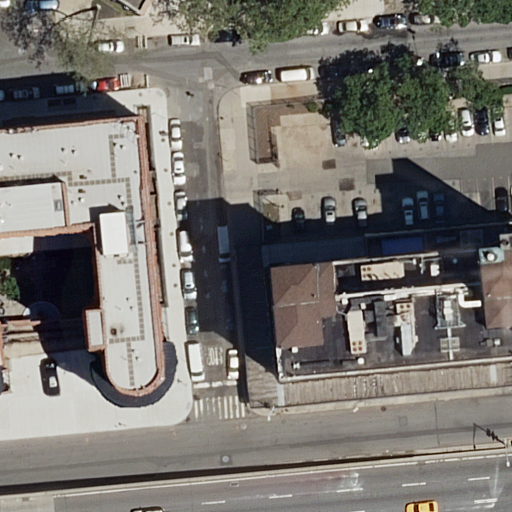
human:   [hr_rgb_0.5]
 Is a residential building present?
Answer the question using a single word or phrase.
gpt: yes

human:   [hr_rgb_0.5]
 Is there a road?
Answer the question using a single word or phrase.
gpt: yes

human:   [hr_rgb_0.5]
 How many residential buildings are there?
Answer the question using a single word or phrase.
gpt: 3

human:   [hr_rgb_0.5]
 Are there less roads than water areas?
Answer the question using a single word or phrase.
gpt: no

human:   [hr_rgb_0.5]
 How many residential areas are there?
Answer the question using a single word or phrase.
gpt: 1

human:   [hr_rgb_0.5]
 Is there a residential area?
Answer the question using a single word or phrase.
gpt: yes

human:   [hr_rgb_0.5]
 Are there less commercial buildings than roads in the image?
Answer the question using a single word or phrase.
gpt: yes

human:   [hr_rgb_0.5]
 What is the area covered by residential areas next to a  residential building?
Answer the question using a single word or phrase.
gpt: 10607m2

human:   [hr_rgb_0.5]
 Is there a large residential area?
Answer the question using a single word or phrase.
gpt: yes

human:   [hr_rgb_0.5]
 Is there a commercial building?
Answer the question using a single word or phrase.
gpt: no

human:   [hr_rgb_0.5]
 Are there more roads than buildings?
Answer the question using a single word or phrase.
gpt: yes

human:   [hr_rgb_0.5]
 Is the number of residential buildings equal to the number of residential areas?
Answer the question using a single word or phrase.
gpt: no

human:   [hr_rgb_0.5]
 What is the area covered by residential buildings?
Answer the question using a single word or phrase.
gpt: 2568m2

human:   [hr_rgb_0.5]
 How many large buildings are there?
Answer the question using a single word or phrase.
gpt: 2

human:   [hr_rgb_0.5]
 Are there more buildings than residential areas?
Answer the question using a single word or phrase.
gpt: yes

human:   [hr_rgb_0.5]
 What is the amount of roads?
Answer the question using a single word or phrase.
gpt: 6

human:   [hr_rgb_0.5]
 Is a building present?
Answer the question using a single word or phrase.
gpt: yes

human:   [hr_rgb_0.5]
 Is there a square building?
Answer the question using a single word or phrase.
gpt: no

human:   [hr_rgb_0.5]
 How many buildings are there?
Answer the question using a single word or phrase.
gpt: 3

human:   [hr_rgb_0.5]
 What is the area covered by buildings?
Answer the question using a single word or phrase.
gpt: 2568m2

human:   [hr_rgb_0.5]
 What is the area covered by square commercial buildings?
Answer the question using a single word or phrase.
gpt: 0m2

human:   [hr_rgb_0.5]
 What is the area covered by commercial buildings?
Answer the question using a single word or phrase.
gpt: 0m2

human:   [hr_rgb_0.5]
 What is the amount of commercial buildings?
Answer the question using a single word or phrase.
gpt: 0

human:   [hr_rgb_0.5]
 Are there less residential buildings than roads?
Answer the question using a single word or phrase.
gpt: yes

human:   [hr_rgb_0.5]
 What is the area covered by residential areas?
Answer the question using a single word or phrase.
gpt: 10607m2

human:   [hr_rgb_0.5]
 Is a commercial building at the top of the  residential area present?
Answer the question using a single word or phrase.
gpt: no

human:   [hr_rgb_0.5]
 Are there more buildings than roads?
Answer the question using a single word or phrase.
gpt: no

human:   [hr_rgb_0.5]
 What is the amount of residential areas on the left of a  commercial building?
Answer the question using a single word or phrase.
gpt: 0

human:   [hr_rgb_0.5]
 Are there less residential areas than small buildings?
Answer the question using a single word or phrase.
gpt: no

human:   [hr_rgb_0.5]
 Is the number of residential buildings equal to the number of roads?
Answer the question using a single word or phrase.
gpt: no

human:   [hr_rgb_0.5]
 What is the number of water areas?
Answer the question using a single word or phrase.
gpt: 0

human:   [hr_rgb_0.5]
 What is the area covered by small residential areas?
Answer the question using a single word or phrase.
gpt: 0m2

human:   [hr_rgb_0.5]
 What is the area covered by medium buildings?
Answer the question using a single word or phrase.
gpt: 0m2

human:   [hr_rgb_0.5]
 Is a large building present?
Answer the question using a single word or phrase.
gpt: yes

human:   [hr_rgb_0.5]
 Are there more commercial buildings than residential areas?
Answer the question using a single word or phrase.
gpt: no

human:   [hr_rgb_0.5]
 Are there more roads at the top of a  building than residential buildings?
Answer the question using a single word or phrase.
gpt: no

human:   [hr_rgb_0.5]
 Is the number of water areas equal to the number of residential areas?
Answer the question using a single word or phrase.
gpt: no

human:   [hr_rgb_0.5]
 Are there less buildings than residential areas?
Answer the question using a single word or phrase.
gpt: no

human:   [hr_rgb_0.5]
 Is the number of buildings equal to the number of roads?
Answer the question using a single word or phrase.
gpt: no

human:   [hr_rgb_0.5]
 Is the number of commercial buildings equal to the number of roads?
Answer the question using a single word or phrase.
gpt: no

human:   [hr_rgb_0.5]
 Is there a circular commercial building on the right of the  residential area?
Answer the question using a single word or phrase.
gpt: no

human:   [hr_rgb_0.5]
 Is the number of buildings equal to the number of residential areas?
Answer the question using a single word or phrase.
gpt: no

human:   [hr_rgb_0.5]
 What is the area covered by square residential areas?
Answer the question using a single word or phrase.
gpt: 0m2

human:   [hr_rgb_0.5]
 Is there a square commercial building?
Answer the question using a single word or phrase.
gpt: no

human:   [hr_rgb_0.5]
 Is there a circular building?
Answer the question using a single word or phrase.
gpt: no

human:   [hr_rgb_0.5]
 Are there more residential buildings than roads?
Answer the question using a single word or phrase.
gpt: no

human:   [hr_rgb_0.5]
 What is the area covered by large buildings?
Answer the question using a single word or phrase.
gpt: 2560m2

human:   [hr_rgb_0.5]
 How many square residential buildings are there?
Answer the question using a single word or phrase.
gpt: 0

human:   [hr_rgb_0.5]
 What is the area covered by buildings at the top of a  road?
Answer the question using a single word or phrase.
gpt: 2568m2

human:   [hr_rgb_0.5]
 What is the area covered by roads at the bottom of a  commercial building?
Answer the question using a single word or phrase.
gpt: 0m2

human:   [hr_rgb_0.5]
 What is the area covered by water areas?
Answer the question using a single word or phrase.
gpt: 0m2

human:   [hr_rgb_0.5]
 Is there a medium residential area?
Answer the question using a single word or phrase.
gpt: no

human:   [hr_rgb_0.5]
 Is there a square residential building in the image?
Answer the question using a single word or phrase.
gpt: no

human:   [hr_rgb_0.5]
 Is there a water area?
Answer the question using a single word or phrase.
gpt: no

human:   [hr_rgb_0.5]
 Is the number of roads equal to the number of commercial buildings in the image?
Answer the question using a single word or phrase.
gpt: no

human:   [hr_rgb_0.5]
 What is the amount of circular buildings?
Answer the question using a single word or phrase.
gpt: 0

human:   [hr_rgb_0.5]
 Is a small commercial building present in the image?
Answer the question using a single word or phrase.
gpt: no

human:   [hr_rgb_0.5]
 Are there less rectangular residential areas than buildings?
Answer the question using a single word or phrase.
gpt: yes

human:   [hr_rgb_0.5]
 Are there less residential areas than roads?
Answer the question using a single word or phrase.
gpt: yes

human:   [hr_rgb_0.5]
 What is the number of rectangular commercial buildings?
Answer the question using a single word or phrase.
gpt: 0

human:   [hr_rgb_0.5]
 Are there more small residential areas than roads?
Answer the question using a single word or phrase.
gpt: no

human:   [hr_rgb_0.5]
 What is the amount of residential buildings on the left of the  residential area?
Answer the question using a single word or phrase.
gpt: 2

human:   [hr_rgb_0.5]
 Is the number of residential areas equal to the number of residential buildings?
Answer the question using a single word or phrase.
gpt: no

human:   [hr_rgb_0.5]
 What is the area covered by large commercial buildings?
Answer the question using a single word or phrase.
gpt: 0m2